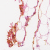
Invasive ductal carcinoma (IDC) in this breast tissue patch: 0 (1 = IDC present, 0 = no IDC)